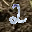
Label: 2